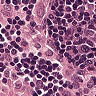
Metastatic tissue present: no